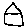
Label: house